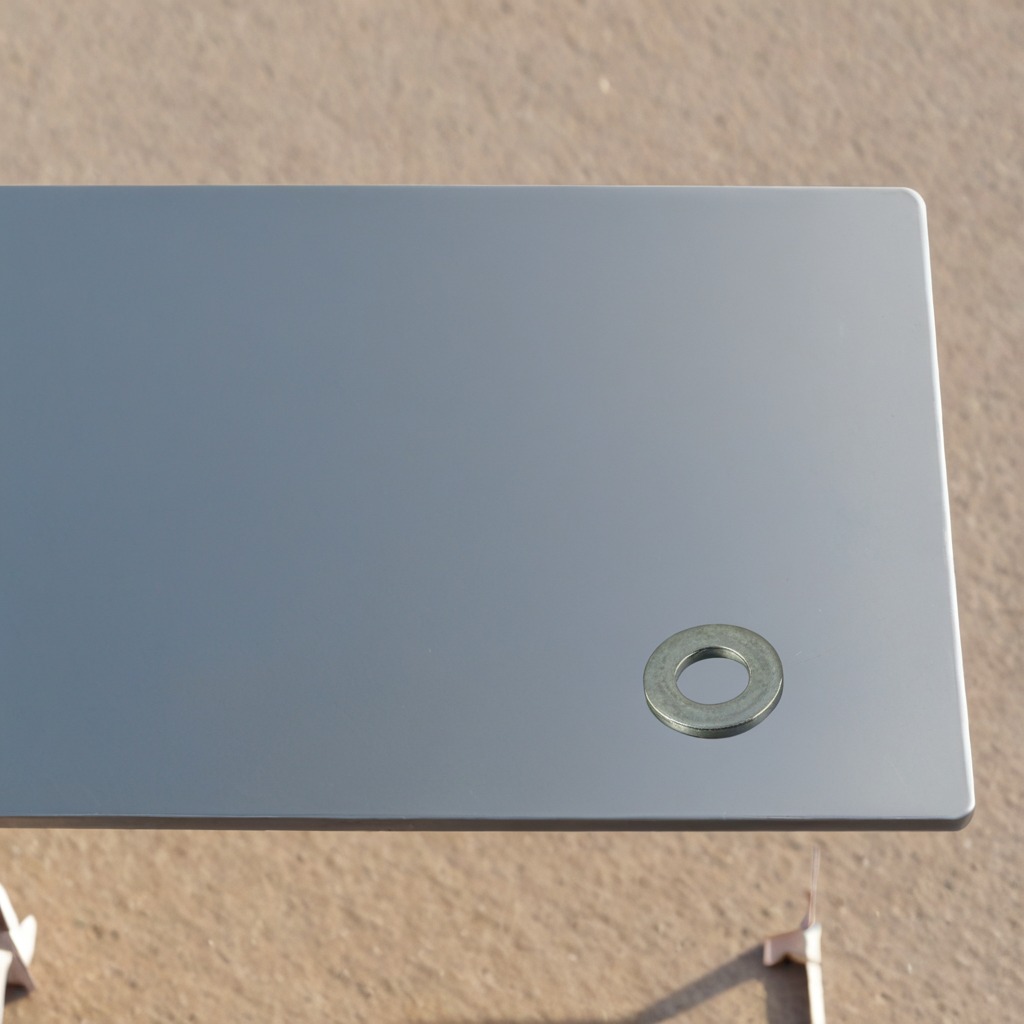
A flat metal washer is lying on the table.